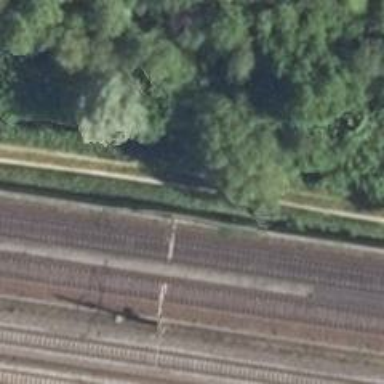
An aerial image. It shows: Milestone along the railway with catenary mast.